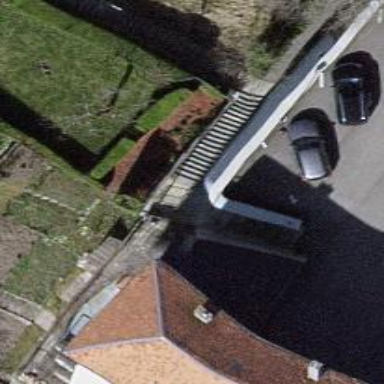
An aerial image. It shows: Set of steps on the road.